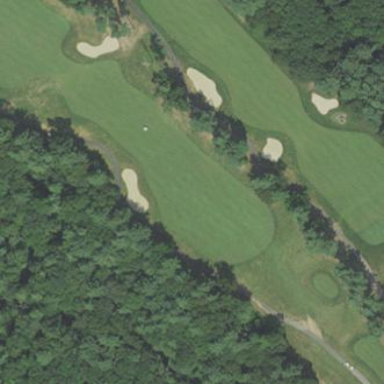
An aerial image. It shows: Rough grassy area used for golf.